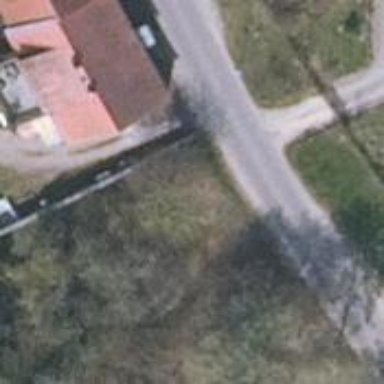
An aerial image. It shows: Driveway leading to service road.